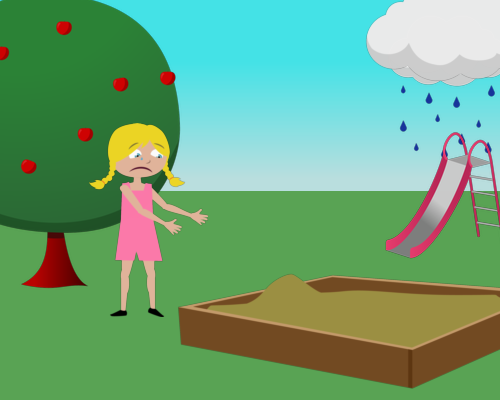
large apple tree on left sidejenny standing just to the right of the tree a large sandbox to the right of jenny a small pink slide is just behind the right side of the sandbox a cloud right above slide